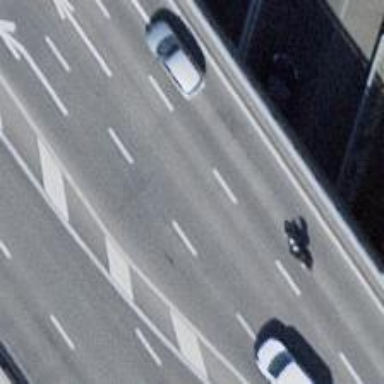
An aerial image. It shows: Primary highway on asphalt bridge.